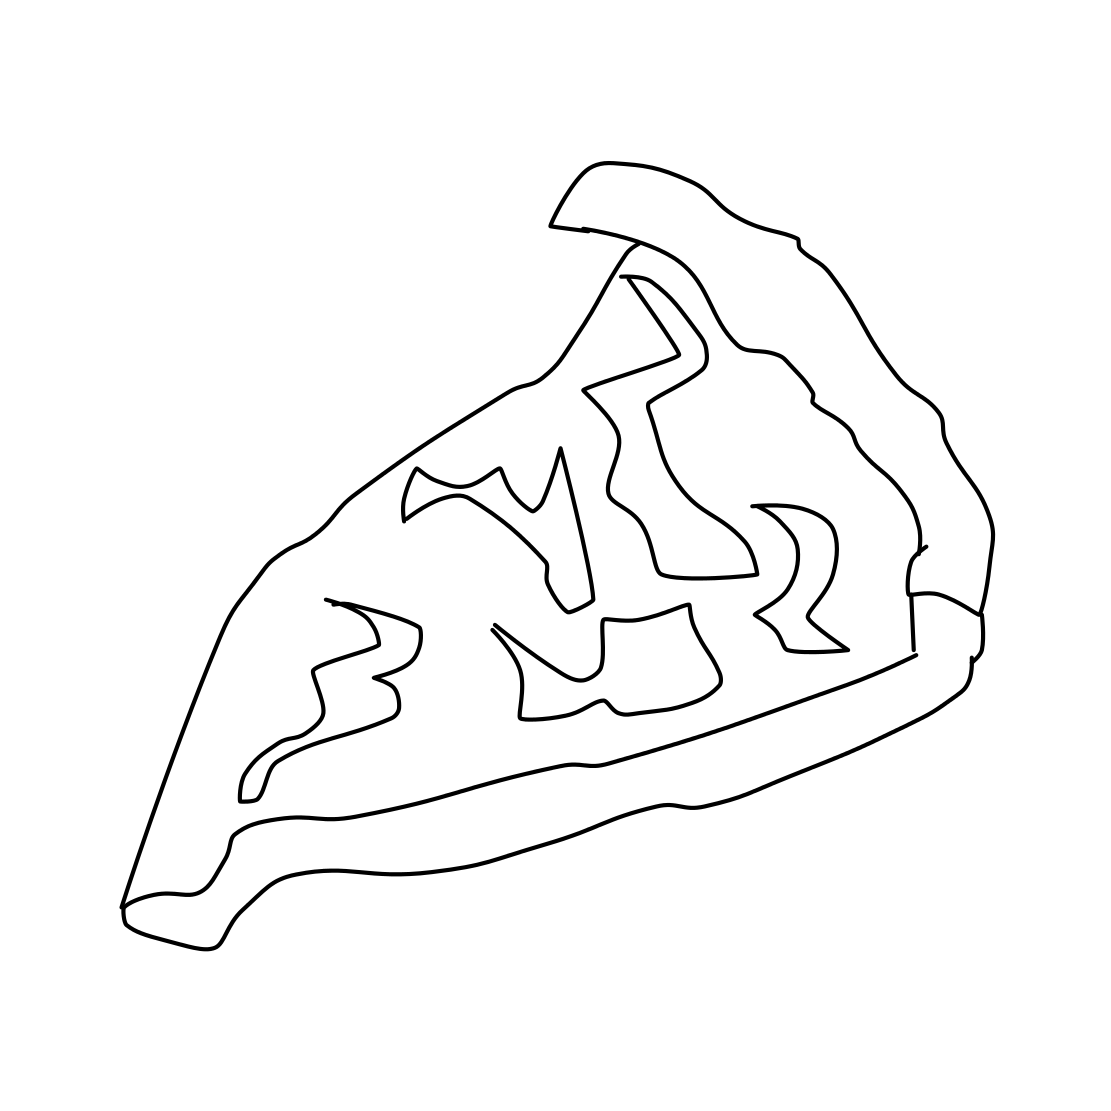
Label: pizza